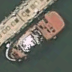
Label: Towing_vessel